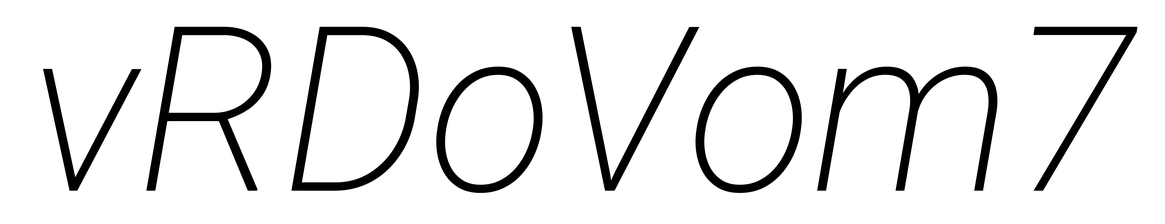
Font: Roboto-Italic_ExtraLight_Italic